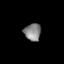
Tissue: lung
Cell type: Others
Senescence score: 0.2171
Nuclear area (px): 284
Mean DAPI intensity: 132.458